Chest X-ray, AP view. Patient: 30 years old, sex F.
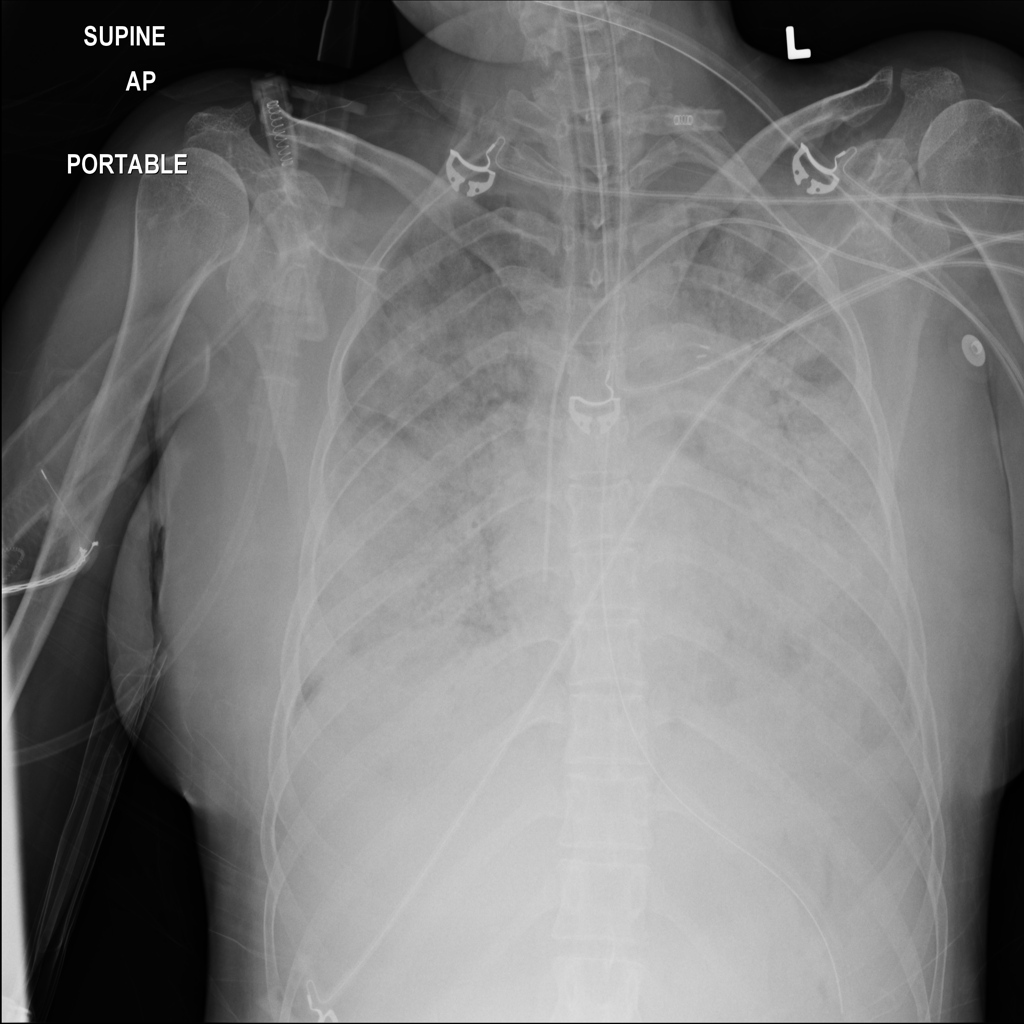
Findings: Infiltration